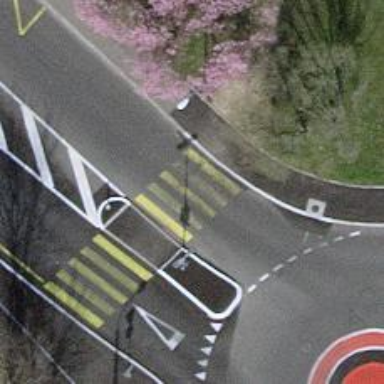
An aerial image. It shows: Uncontrolled zebra crossing on the road.